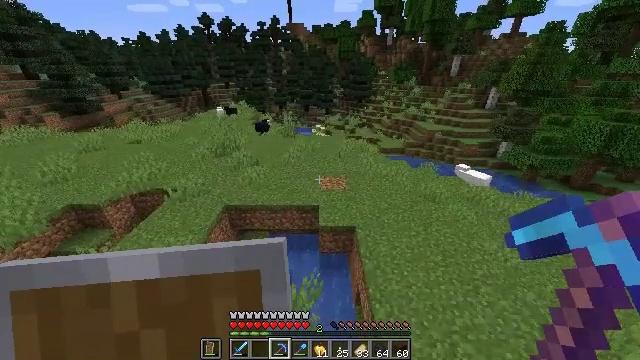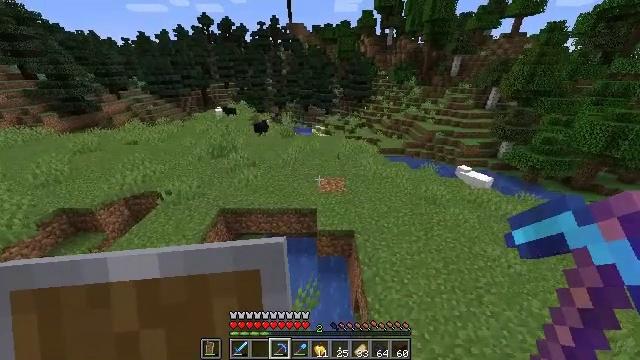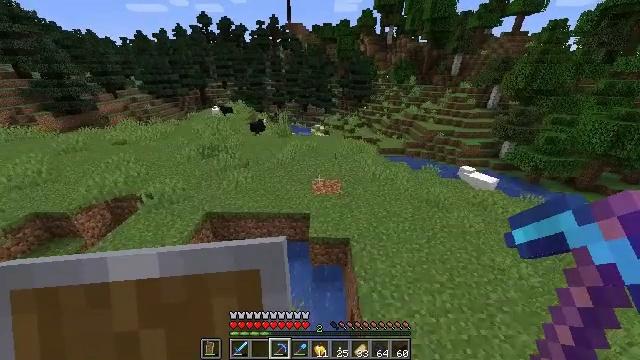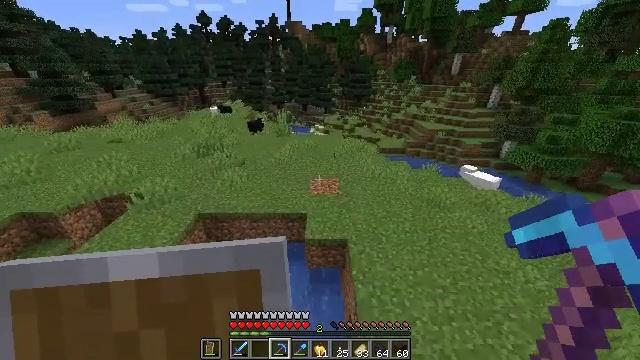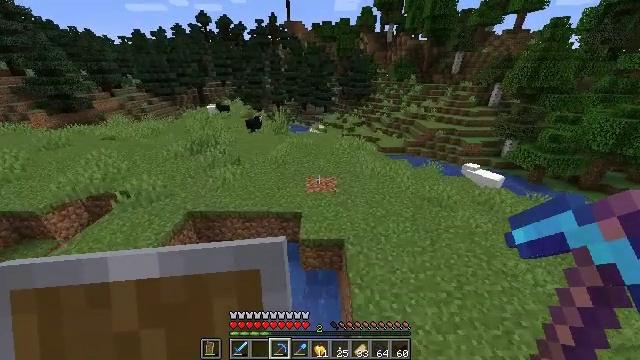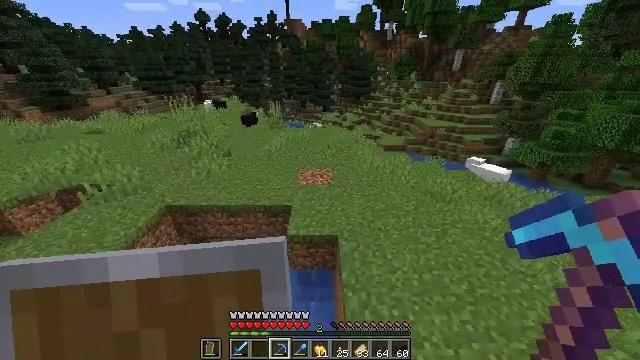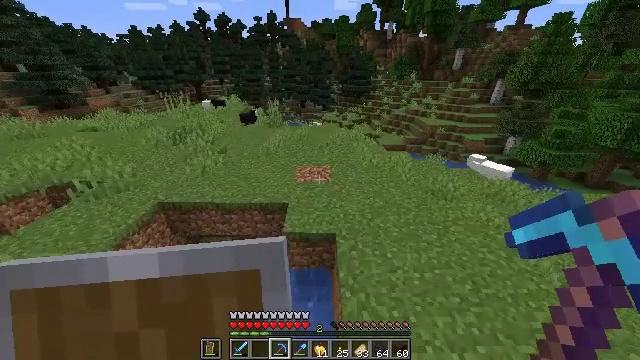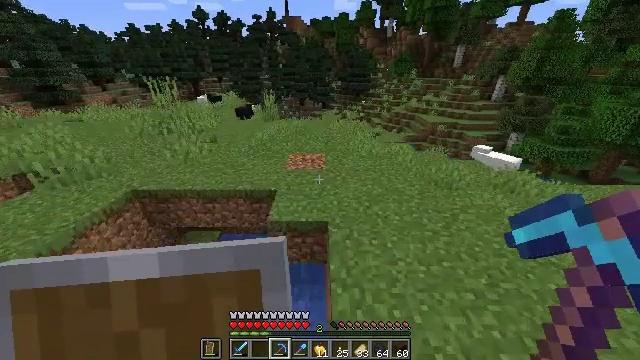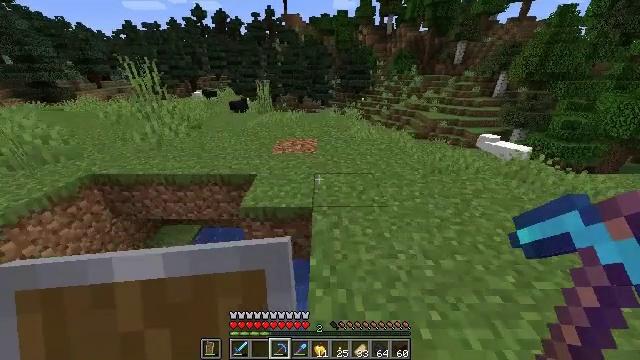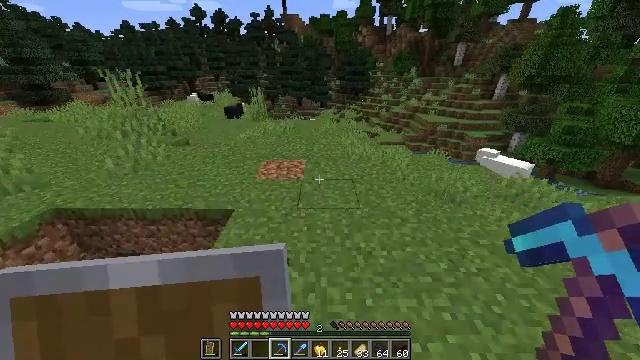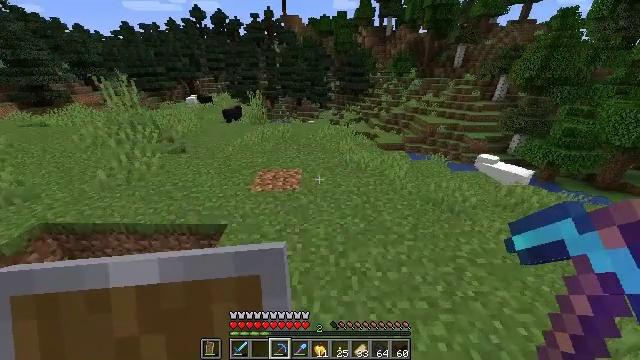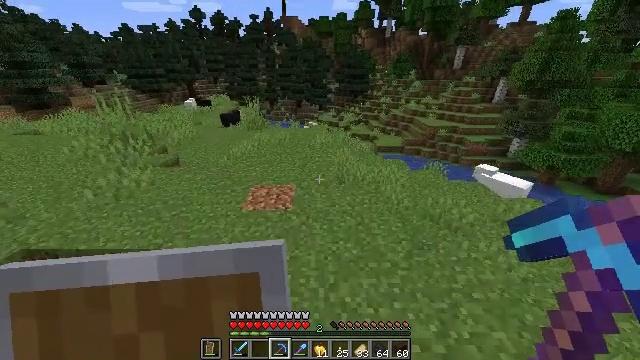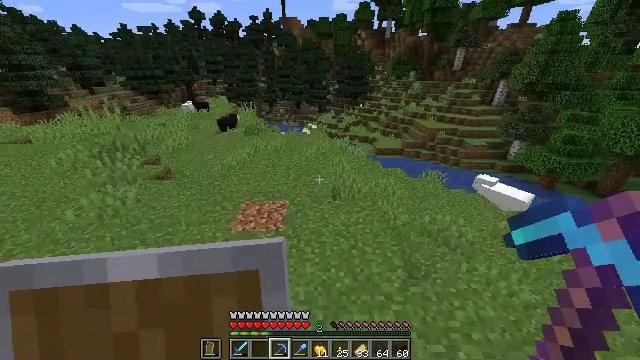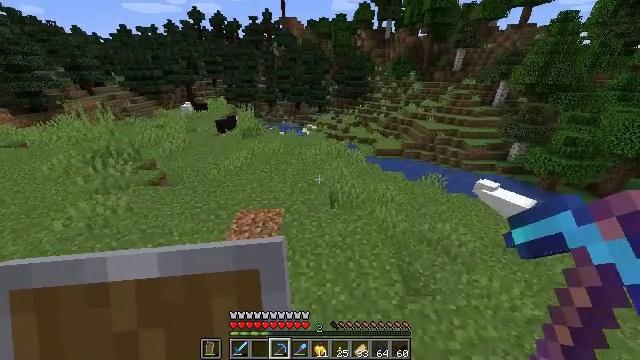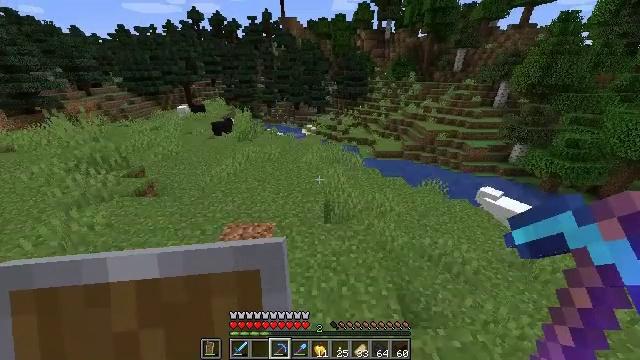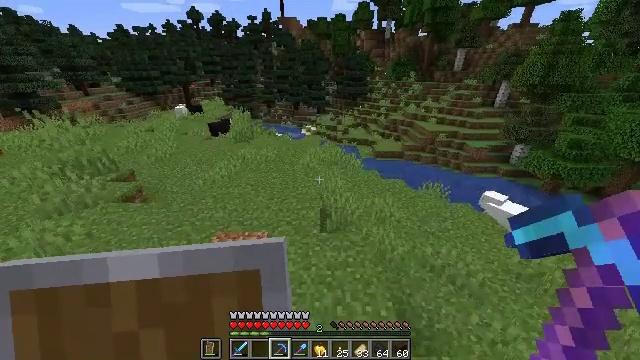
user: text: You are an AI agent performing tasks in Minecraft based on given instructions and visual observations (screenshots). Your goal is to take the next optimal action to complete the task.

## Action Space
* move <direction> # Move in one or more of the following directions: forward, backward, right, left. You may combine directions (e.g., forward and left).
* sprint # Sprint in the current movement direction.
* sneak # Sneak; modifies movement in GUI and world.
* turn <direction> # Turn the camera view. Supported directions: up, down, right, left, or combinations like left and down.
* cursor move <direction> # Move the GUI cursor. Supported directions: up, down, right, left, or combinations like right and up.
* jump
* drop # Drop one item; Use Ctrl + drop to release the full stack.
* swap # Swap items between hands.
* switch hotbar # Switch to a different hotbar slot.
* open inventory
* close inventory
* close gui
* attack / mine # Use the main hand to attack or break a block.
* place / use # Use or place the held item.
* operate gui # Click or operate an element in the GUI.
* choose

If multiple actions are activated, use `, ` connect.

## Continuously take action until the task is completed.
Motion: motion action
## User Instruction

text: Dig up the grass block for dirt.
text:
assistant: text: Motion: move forward and move right, jump
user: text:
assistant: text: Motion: move forward and move right, jump
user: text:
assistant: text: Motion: move forward and move right, jump
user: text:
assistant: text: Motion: move forward and move right, jump
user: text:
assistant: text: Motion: move forward and move right, jump
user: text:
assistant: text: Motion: move forward and move right, jump
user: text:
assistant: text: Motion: move forward and move right, jump
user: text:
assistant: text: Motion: move forward and move right, jump
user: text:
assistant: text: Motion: move forward and move right, jump
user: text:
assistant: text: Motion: move forward and move right, jump
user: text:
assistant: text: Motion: move forward, jump
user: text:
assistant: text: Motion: move forward, jump
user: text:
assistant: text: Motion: move forward, jump
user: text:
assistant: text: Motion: move forward, jump
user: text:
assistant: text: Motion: move forward, jump
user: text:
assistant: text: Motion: move forward, jump
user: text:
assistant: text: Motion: move forward, jump
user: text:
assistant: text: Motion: move forward, jump
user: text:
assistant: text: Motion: move forward, jump
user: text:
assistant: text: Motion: move forward, jump
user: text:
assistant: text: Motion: move forward, jump
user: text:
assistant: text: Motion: move forward, jump
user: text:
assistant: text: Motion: move forward, jump
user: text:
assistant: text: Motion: move forward, turn up, jump
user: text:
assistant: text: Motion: move forward, turn right and up, jump
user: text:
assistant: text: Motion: move forward, turn up, jump
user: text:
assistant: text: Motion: move forward, attack / mine, jump
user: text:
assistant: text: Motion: move forward, attack / mine, jump
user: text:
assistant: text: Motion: move forward, attack / mine, jump
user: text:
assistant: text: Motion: move forward, jump